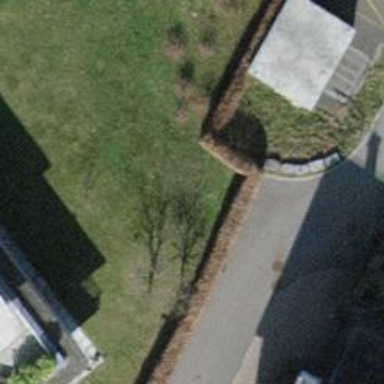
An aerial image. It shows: Hedge barrier.